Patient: sex M, age 60
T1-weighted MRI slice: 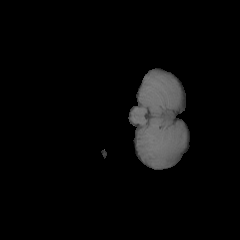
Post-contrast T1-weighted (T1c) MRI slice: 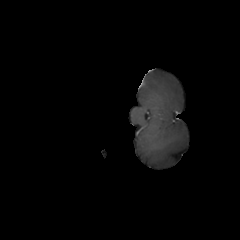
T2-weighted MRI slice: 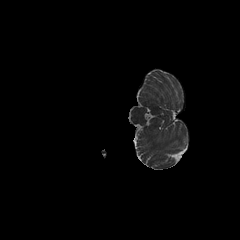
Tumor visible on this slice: no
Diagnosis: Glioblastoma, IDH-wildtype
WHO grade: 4